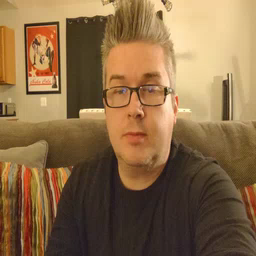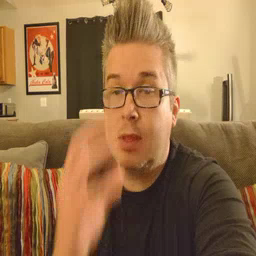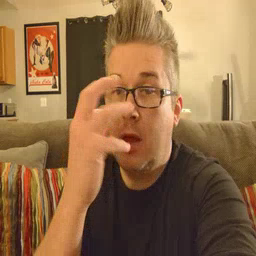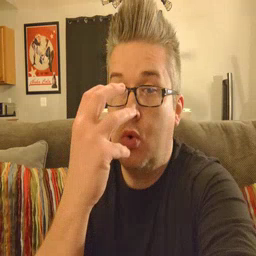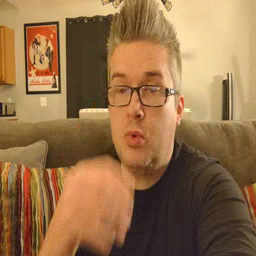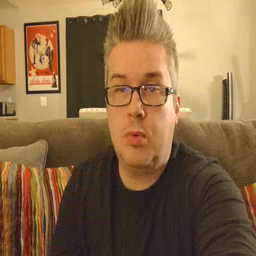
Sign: clown